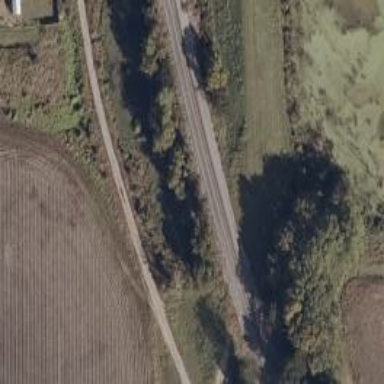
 and embankment which can also be called dyke."